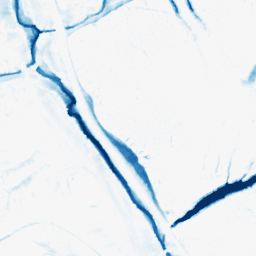
Category: morphological
Decomposition family: morphological
Decomposition parameters: operation: closing
size: 10
Upsampling method: cubic_mitchell
Upsampling parameters: scale: 8
Upsampling scale: 8